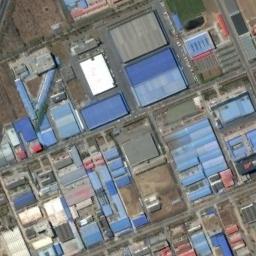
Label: industrial_area